Question: I need to create '<hr />' such as this:

. I am working with bootstrap and I have been searching for a long time on the getbootstrap page and on the internet as well. I can't find what I am looking for, so I hope some of you will know how to make this.
As I said it needs to be with bootstrap or simple css, less and scss are not allowed.
Thanks in advance
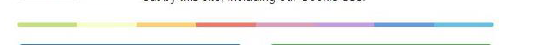
Answer: Another option is to use <URL> as background:
'''
hr.colored {
border: 0; /* in order to override TWBS stylesheet */
height: 5px;
background: -moz-linear-gradient(left, rgba(196,222,138,1) 0%, rgba(196,222,138,1) 12.5%, rgba(245,253,212,1) 12.5%, rgba(245,253,212,1) 25%, rgba(255,208,132,1) 25%, rgba(255,208,132,1) 37.5%, rgba(242,122,107,1) 37.5%, rgba(242,122,107,1) 50%, rgba(223,157,185,1) 50%, rgba(223,157,185,1) 62.5%, rgba(192,156,221,1) 62.5%, rgba(192,156,221,1) 75%, rgba(95,156,217,1) 75%, rgba(95,156,217,1) 87.5%, rgba(94,190,227,1) 87.5%, rgba(94,190,227,1) 87.5%, rgba(94,190,227,1) 100%); /* FF3.6+ */
background: -webkit-linear-gradient(left, rgba(196,222,138,1) 0%, rgba(196,222,138,1) 12.5%, rgba(245,253,212,1) 12.5%, rgba(245,253,212,1) 25%, rgba(255,208,132,1) 25%, rgba(255,208,132,1) 37.5%, rgba(242,122,107,1) 37.5%, rgba(242,122,107,1) 50%, rgba(223,157,185,1) 50%, rgba(223,157,185,1) 62.5%, rgba(192,156,221,1) 62.5%, rgba(192,156,221,1) 75%, rgba(95,156,217,1) 75%, rgba(95,156,217,1) 87.5%, rgba(94,190,227,1) 87.5%, rgba(94,190,227,1) 87.5%, rgba(94,190,227,1) 100%); /* Chrome10+,Safari5.1+ */
background: -o-linear-gradient(left, rgba(196,222,138,1) 0%, rgba(196,222,138,1) 12.5%, rgba(245,253,212,1) 12.5%, rgba(245,253,212,1) 25%, rgba(255,208,132,1) 25%, rgba(255,208,132,1) 37.5%, rgba(242,122,107,1) 37.5%, rgba(242,122,107,1) 50%, rgba(223,157,185,1) 50%, rgba(223,157,185,1) 62.5%, rgba(192,156,221,1) 62.5%, rgba(192,156,221,1) 75%, rgba(95,156,217,1) 75%, rgba(95,156,217,1) 87.5%, rgba(94,190,227,1) 87.5%, rgba(94,190,227,1) 87.5%, rgba(94,190,227,1) 100%); /* Opera 11.10+ */
background: -ms-linear-gradient(left, rgba(196,222,138,1) 0%, rgba(196,222,138,1) 12.5%, rgba(245,253,212,1) 12.5%, rgba(245,253,212,1) 25%, rgba(255,208,132,1) 25%, rgba(255,208,132,1) 37.5%, rgba(242,122,107,1) 37.5%, rgba(242,122,107,1) 50%, rgba(223,157,185,1) 50%, rgba(223,157,185,1) 62.5%, rgba(192,156,221,1) 62.5%, rgba(192,156,221,1) 75%, rgba(95,156,217,1) 75%, rgba(95,156,217,1) 87.5%, rgba(94,190,227,1) 87.5%, rgba(94,190,227,1) 87.5%, rgba(94,190,227,1) 100%); /* IE10+ */
background: linear-gradient(to right, rgba(196,222,138,1) 0%, rgba(196,222,138,1) 12.5%, rgba(245,253,212,1) 12.5%, rgba(245,253,212,1) 25%, rgba(255,208,132,1) 25%, rgba(255,208,132,1) 37.5%, rgba(242,122,107,1) 37.5%, rgba(242,122,107,1) 50%, rgba(223,157,185,1) 50%, rgba(223,157,185,1) 62.5%, rgba(192,156,221,1) 62.5%, rgba(192,156,221,1) 75%, rgba(95,156,217,1) 75%, rgba(95,156,217,1) 87.5%, rgba(94,190,227,1) 87.5%, rgba(94,190,227,1) 87.5%, rgba(94,190,227,1) 100%); /* W3C */
}
'''
'''
<link href="//maxcdn.bootstrapcdn.com/bootstrap/3.3.4/css/bootstrap.min.css" rel="stylesheet"/>
<hr class="colored" />
'''